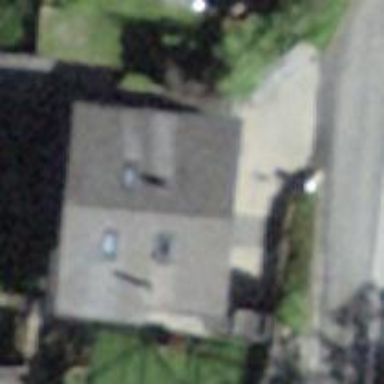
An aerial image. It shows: Building with ridge on the roof.